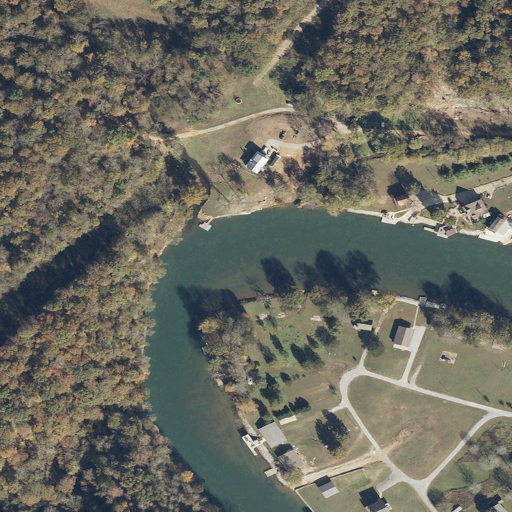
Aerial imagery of valley in Alabama named Wildcat Hollow containing deciduous forest, pasture, open water, open development, herbaceous wetlands, woody wetlands, and low intensity development